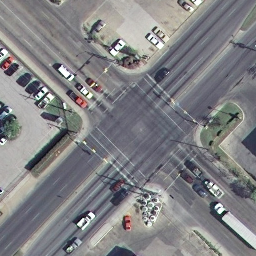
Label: intersection